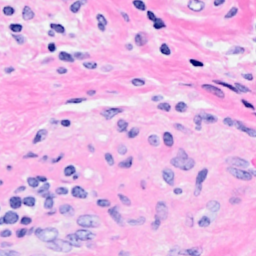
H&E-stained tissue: Breast